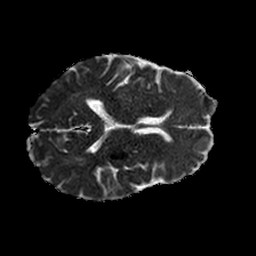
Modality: ADC
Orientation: axial
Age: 61
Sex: male
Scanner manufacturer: philips
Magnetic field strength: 1.5 T
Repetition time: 3.398 s
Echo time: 0.06922 s